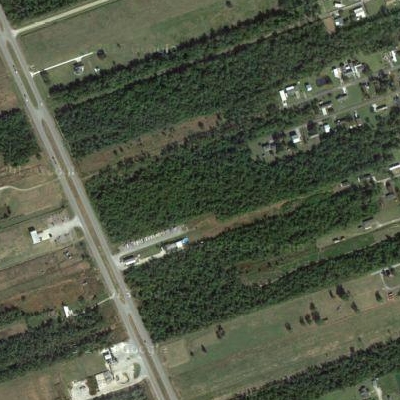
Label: eForest